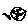
Label: moon